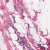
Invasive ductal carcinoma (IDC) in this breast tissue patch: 0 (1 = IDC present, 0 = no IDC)